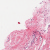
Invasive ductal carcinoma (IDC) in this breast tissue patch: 0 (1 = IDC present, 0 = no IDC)